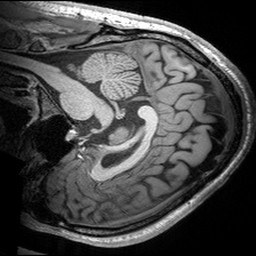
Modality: T1w
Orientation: sagittal
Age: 26
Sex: male
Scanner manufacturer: siemens
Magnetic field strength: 3 T
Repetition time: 2.53 s
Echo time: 0.00299 s